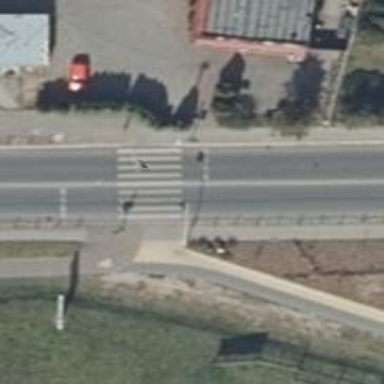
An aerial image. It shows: Road with traffic signals.